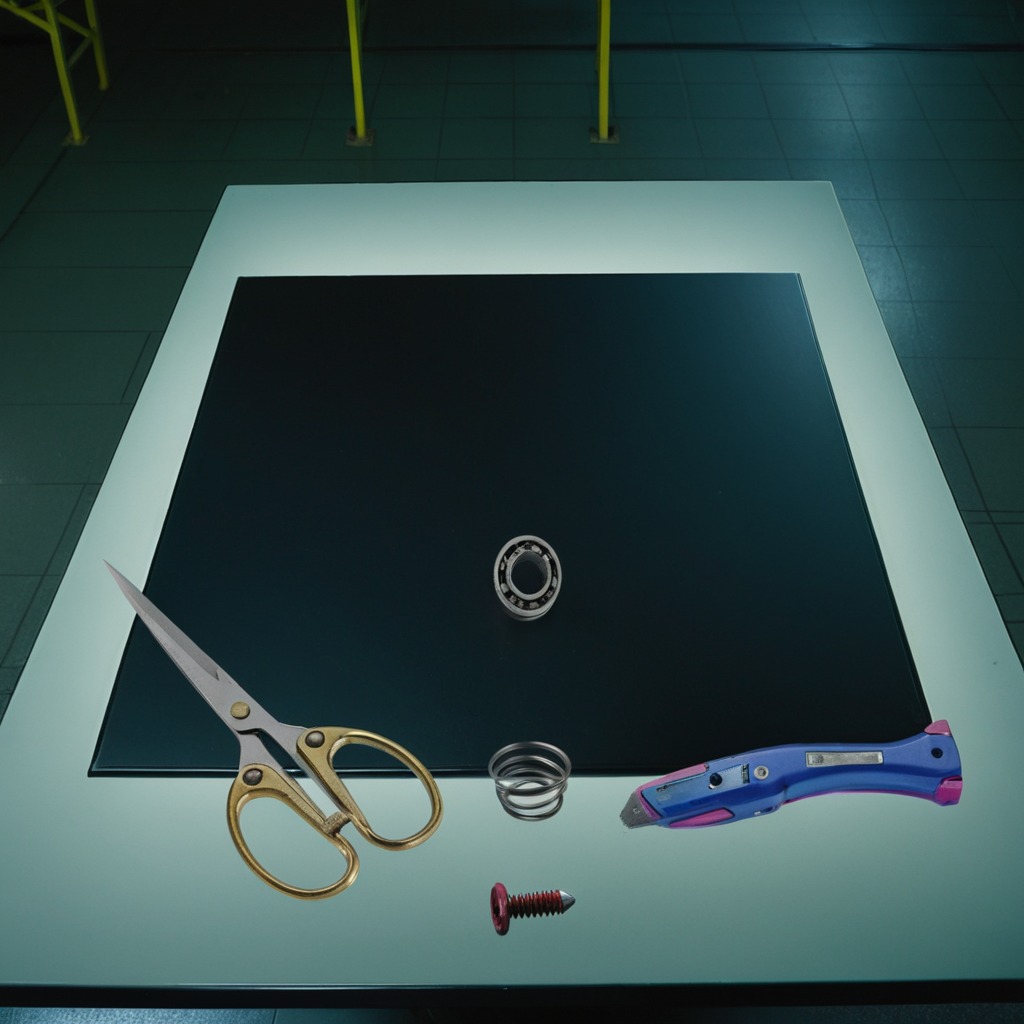
A metal ball bearing, a utility knife, a metal machine screw, a coiled metal spring, and a pair of scissors are lying on the clean empty table in a railway signal maintenance room lit by harsh overhead fluorescents.